Question:
I'm new to database design and am currently using MySQL Workbench to help me out.
In the above example what strikes me is the amount of primary keys. All of the relationships are identifying and creating a new relationship takes all the primary keys from the "parent" table and puts them in to the "child". Is this supposed to be whis way? What is the logic behind this?
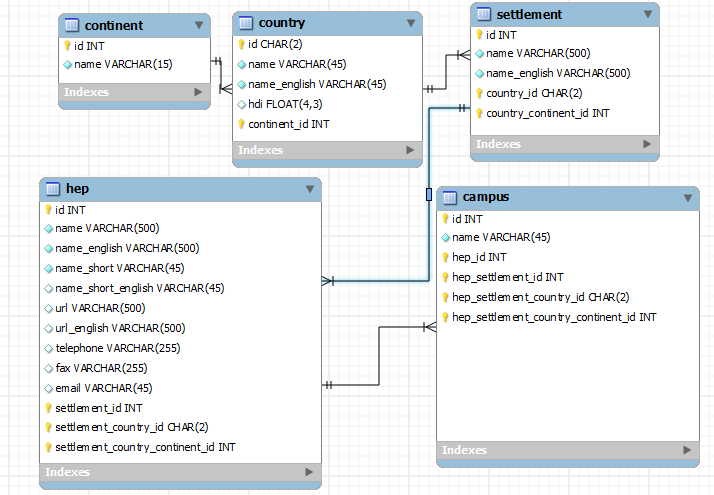
Answer: I would say that this database schema is not adequate. For instance, when you go from country to settlement, you should only use the country id, not the country and continent id (if you can locate a country, which has a continent assigned already, there is no need to specify the continent again). The same applies as you move to HEP (where you should only reference the settlement id) and to campus (where you should only reference the hep id). You should be using non-identifying relations, not identifying ones, at least for the example you provided. I tried to post a picture, but wasn't allowed by my reputation.